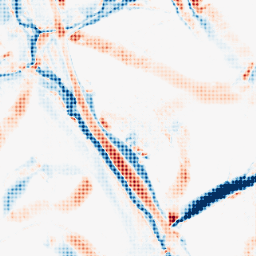
Category: morphological
Decomposition family: morphological_diamond
Decomposition parameters: operation: average
radius: 15
Upsampling method: sinc_blackman
Upsampling parameters: scale: 4
kernel_size: 4
Upsampling scale: 4